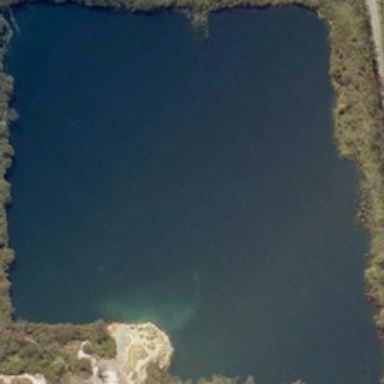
Some green trees are around an almost square pond .